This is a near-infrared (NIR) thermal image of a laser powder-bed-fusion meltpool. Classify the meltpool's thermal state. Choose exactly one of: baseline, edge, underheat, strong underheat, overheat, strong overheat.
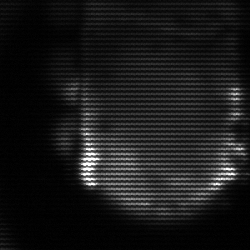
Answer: baseline